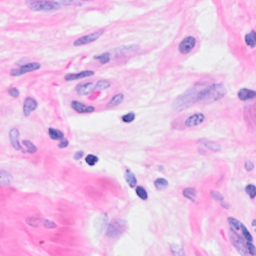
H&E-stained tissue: Breast